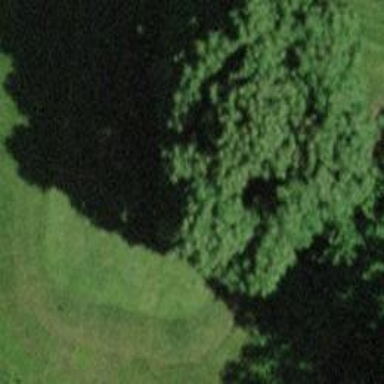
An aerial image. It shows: Golf tee on grassy land.